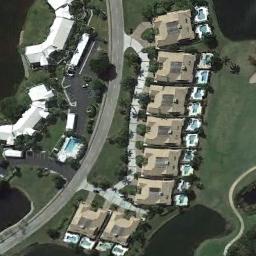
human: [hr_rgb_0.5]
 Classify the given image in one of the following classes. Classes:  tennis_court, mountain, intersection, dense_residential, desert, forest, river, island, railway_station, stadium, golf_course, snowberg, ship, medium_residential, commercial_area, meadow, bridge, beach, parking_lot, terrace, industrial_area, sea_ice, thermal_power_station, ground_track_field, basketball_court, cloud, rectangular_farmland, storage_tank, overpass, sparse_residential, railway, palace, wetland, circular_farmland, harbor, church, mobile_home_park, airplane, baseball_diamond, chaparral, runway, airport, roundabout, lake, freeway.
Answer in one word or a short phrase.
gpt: dense_residential